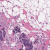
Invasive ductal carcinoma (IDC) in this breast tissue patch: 1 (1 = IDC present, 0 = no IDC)